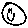
Label: smiley face